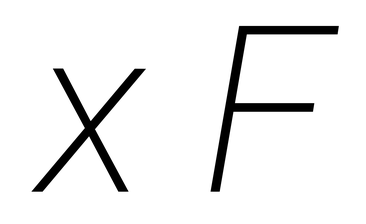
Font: Roboto-Italic_ExtraLight_Italic